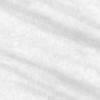
Label: change